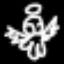
Label: angel